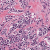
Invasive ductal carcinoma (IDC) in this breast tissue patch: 1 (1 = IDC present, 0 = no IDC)